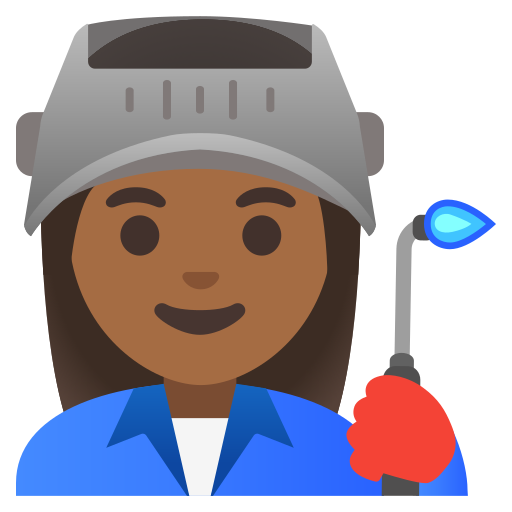
Emoji: 👩🏾‍🏭